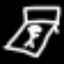
Label: bed